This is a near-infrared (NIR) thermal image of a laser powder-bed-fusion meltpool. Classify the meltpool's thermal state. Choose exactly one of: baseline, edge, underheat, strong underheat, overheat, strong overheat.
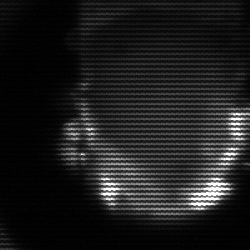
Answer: baseline